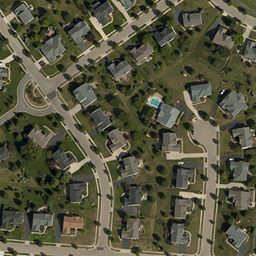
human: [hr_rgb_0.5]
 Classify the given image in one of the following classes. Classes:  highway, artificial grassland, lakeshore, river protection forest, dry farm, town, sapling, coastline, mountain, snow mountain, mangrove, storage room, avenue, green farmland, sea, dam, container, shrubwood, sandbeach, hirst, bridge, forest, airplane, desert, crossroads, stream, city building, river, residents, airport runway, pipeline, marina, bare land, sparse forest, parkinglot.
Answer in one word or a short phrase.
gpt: town